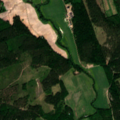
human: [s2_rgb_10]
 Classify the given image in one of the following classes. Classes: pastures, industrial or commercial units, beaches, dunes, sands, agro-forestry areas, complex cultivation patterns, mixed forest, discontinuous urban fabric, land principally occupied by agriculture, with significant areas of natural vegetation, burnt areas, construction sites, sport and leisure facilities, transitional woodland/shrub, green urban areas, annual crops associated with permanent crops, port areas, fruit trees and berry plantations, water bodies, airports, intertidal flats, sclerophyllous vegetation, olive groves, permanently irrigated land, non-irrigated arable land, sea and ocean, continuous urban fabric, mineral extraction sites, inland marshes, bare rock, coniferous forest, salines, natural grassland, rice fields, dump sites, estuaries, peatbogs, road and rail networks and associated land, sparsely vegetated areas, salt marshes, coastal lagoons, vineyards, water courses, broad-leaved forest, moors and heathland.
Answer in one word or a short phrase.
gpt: non-irrigated arable land, land principally occupied by agriculture, with significant areas of natural vegetation, coniferous forest, mixed forest